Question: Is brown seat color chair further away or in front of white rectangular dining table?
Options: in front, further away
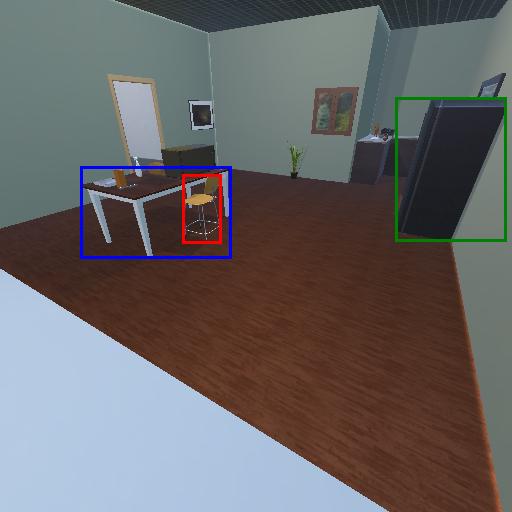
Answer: in front